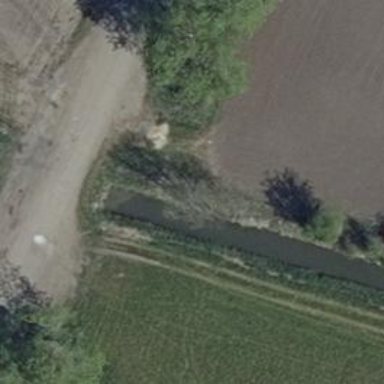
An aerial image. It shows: Culvert tunnel.